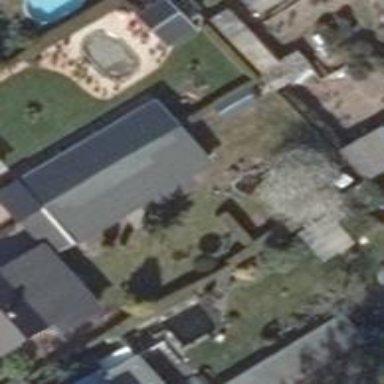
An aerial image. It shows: Garage.